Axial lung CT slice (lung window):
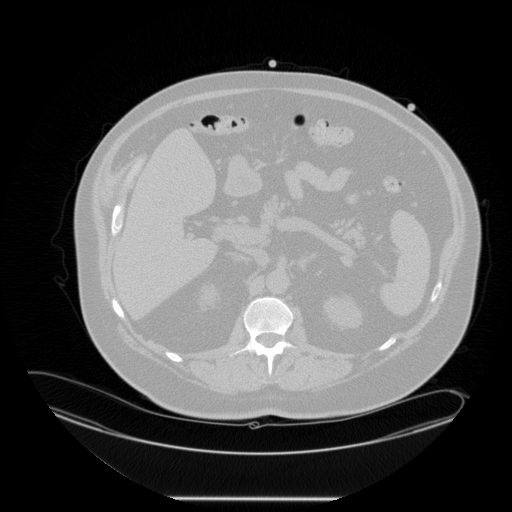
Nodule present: no